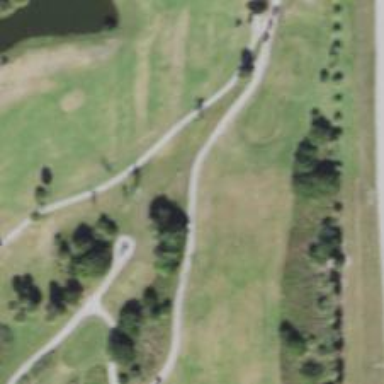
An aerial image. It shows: Path for both roads and golfers.